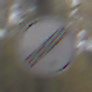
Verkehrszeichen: EndeSaemtlicherBegrenzungen
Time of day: MorningAfternoon
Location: Outdoor (Nature)
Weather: Overcast
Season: Autumn
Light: Natural